Question: Within a div with a non-white background, when I add an input element it gives me this ugly border.

'''
<div class="input-group">
<input type="search" style="height:30px;">
</div>
'''
What can I do to get rid of it?
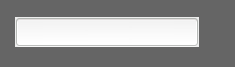
Answer: That is unusual... what browser are you using to view this? Do you have a source page you can show us? I'm wondering whether it's a browser-defined default, or you have some other CSS causing this.
Regardless, there is a simple answer to this: Set your own border.
Like so:
'''
<div class="input-group">
<input type="search" style="height:30px; border: 1px inset grey;">
</div>
'''
You can also use this instead if you want iPhones to render the exact same border too (Apple devices like to style things their own way and this will override that):
'''
<div class="input-group">
<input type="search" style="height:30px; border: 1px inset grey; -webkit-appearance: none;">
</div>
'''
I would still recommend posting a link to a real example (perhaps on jsfiddle.net), just so we can verify what's causing the border issue. There are several possible reasons, though the above code should solve the most common ones.